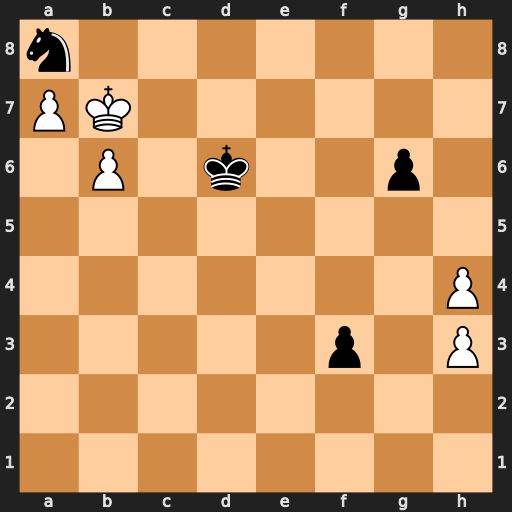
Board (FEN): n7/PK6/1P1k2p1/8/7P/5p1P/8/8
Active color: w
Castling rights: -
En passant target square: -
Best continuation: Kxa8 f2 Kb8 f1=Q a8=Q Qf8+ Ka7